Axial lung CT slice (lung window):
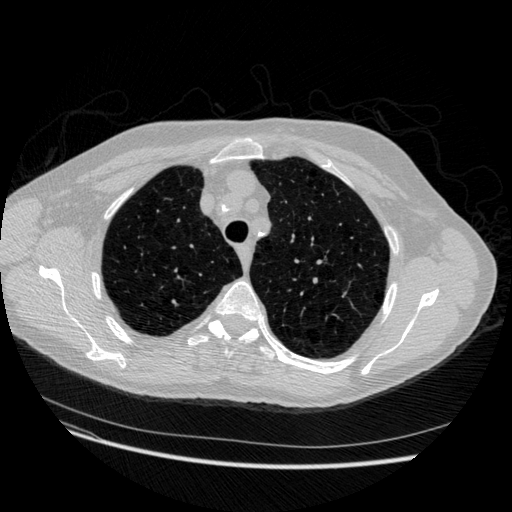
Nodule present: no